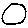
Label: circle